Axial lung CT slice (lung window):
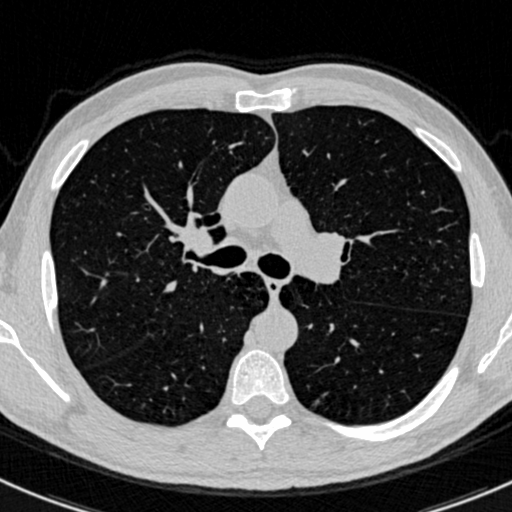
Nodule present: no